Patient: sex F, age 67
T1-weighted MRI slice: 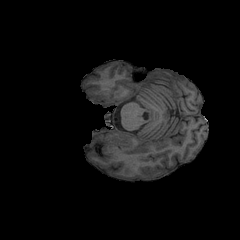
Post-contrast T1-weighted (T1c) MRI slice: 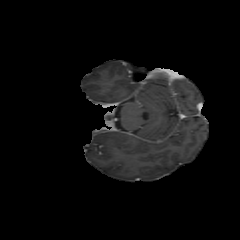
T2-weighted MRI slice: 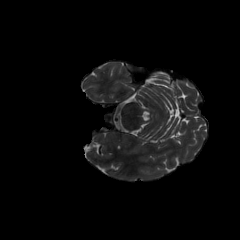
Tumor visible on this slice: no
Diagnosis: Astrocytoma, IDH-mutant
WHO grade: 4